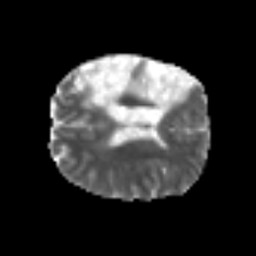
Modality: MD
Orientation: axial
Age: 49
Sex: male
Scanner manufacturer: siemens
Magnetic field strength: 3 T
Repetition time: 6.1 s
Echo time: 0.101 s